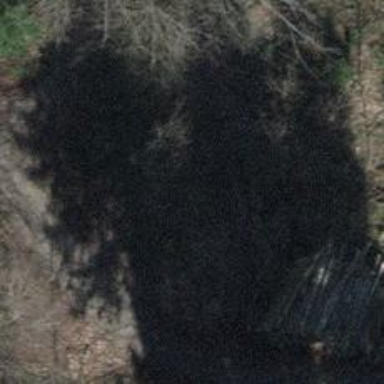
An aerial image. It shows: Culvert tunnel.